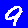
Digit: 9